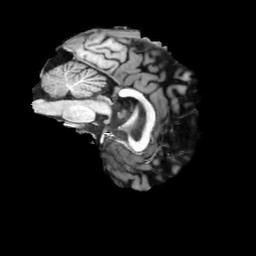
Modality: T1w
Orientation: sagittal
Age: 42
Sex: male
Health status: ill